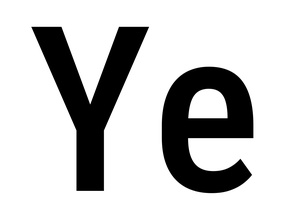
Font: Roboto_Condensed_Medium